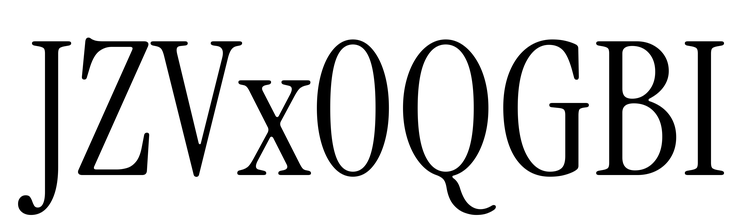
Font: InstrumentSerif-Regular